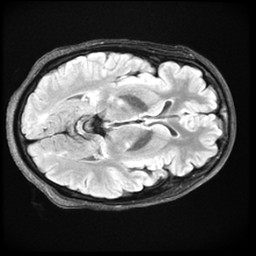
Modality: FLAIR
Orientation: axial
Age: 27
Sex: female
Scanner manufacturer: ge
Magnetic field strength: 3 T
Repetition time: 11 s
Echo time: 0.1497 s